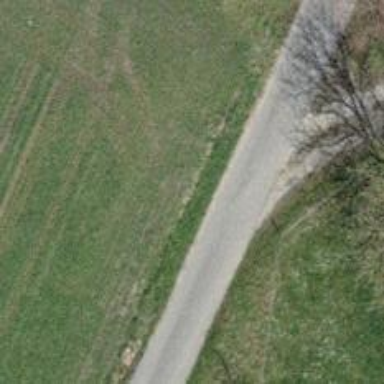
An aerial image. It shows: Track road with grade1 track type. There is no sidewalk along the road.